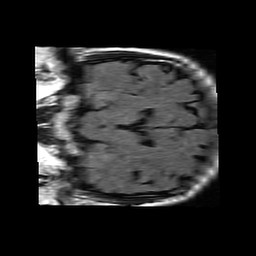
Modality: FLAIR
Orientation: coronal
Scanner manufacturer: ge
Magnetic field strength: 1.5 T
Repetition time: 8.002 s
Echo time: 0.124 s